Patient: sex F, age 72
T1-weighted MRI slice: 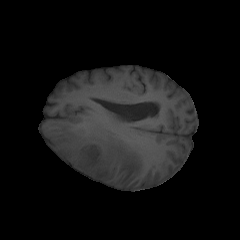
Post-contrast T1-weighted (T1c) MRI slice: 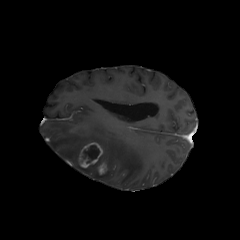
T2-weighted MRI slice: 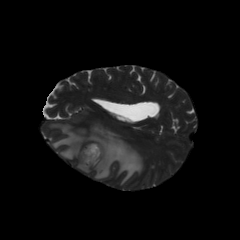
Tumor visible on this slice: yes
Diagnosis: Glioblastoma, IDH-wildtype
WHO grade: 4